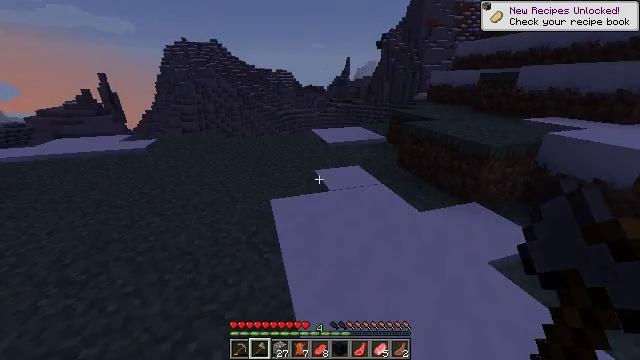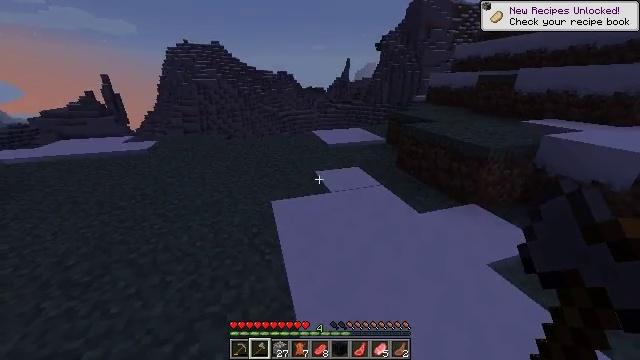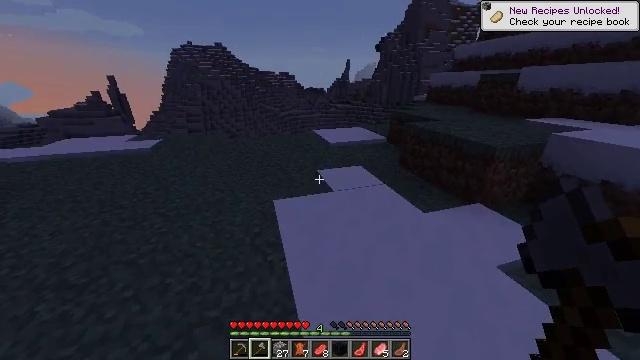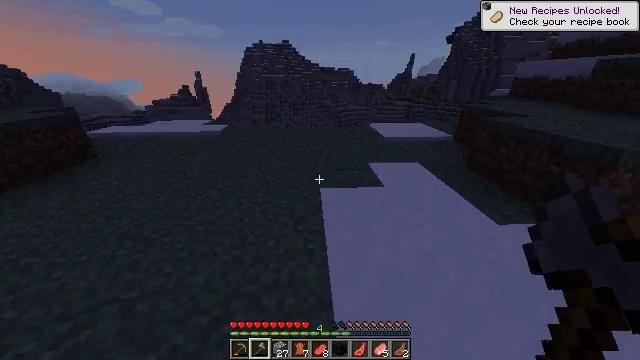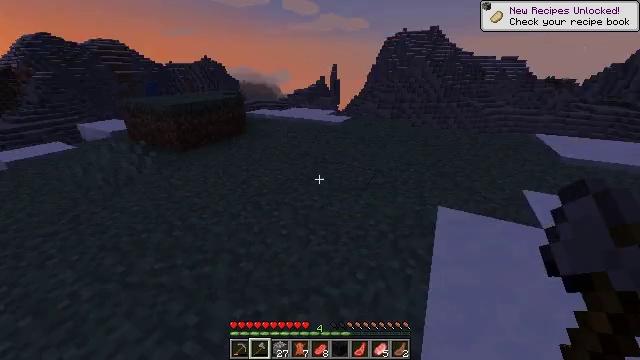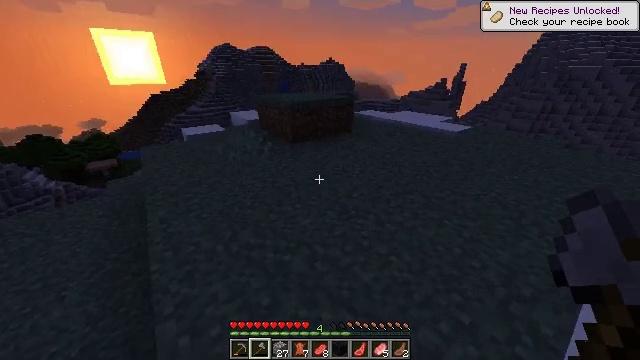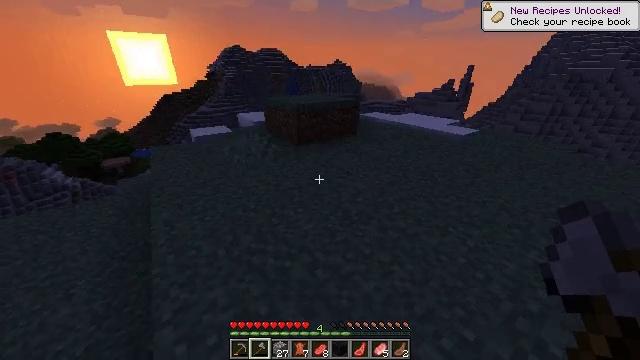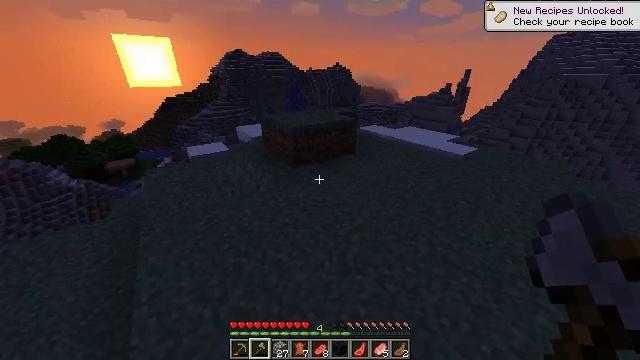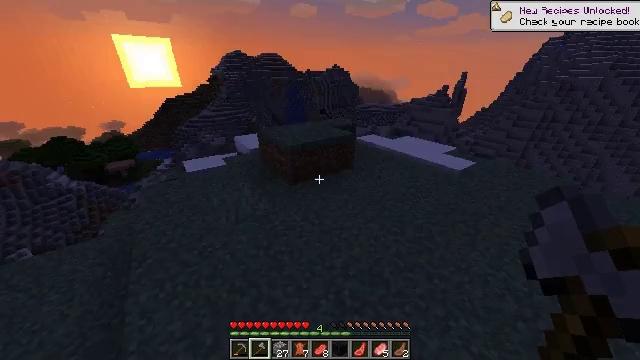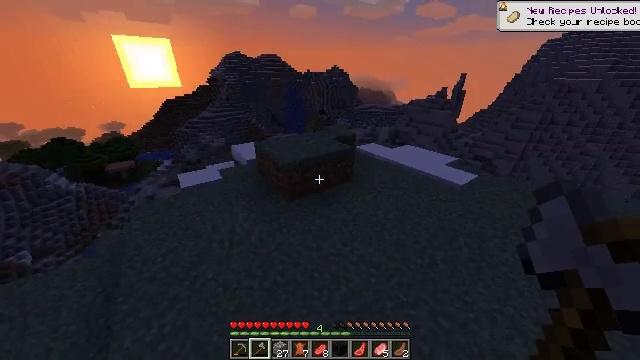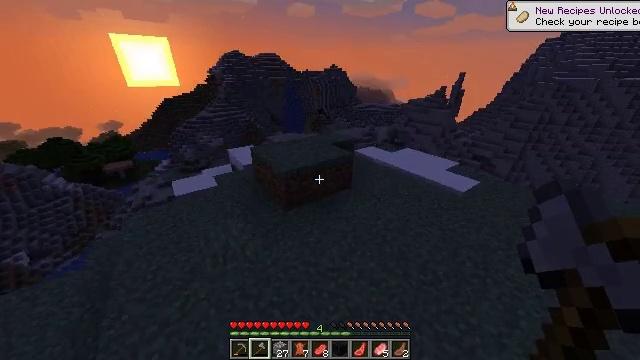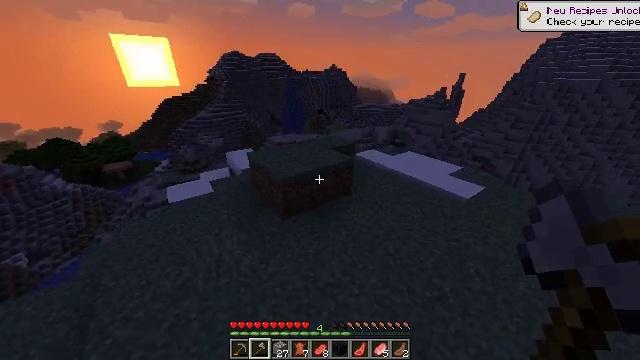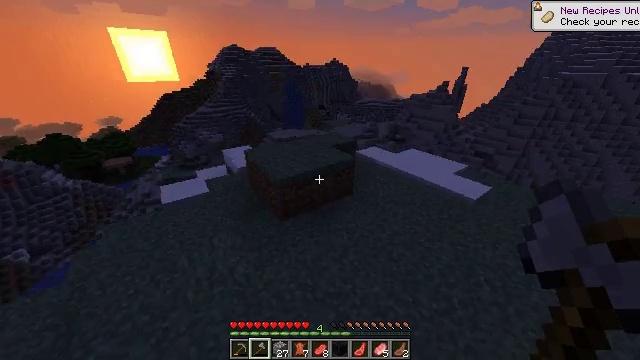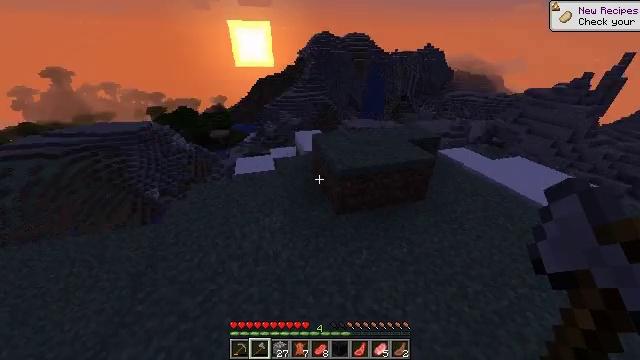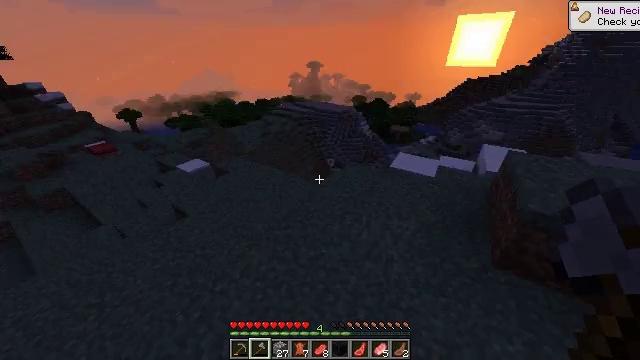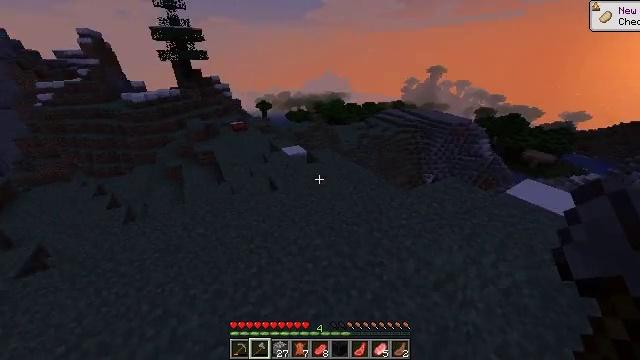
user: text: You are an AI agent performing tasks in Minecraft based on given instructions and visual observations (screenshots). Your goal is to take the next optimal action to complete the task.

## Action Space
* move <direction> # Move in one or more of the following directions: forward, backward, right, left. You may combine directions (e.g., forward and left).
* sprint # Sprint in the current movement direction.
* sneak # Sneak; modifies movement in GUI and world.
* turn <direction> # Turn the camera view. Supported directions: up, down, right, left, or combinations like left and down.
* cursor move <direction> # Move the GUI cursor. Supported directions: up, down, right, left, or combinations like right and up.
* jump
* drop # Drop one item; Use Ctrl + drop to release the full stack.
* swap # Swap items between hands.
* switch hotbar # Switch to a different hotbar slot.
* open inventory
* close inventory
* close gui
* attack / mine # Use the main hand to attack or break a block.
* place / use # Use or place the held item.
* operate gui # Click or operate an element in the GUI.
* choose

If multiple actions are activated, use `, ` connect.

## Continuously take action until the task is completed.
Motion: motion action
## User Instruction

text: Left click to break the red bed.
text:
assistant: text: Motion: move forward, sprint
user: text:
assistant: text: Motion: move forward, sprint
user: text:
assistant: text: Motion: move forward, sprint, turn left and down
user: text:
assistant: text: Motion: move forward, sprint, turn left
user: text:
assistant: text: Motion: move forward, sprint, turn left
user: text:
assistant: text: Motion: move forward, sprint, turn left, jump
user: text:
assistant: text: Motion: move forward, sprint, jump
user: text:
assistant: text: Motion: move forward, sprint, jump
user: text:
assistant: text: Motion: move forward, sprint, jump
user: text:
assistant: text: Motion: move forward, sprint, jump
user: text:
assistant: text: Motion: move forward, sprint
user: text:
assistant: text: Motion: move forward, sprint, turn down
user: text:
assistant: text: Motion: move forward, sprint, turn left and down
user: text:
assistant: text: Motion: move forward, sprint, turn left
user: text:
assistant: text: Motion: move forward, sprint, turn left
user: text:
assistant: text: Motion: turn left
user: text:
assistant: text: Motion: no_op
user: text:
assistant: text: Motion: no_op
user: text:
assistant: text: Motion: no_op
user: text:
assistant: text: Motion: no_op
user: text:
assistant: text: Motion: turn right
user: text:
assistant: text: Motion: move forward and move right, turn right
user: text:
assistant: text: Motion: move forward and move right, turn right and down
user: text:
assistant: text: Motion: move forward and move right, sprint
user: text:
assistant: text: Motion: move forward and move right, sprint, turn left and down, jump
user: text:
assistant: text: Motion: move forward and move right, sprint, turn left, jump
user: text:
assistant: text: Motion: move forward, sprint, turn left, jump
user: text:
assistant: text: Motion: move forward, sprint, turn left, jump
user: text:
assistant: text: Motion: move forward, sprint, turn left, jump
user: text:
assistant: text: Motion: move forward and move left, sprint, turn left and up